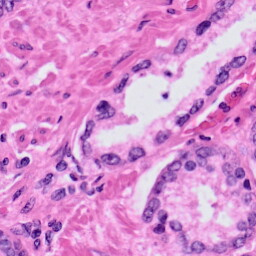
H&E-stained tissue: Prostate